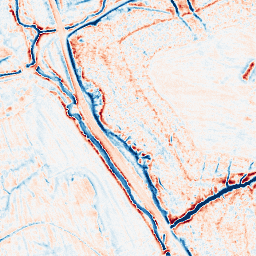
Category: edge_preserving
Decomposition family: anisotropic_diffusion
Decomposition parameters: iterations: 20
kappa: 30
gamma: 0.15
Upsampling method: sinc_blackman
Upsampling parameters: scale: 4
kernel_size: 16
Upsampling scale: 4